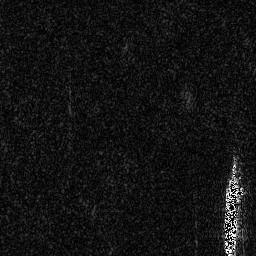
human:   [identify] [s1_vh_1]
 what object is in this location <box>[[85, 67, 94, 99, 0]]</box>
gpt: <ref>1 large ship at the bottom right</ref>